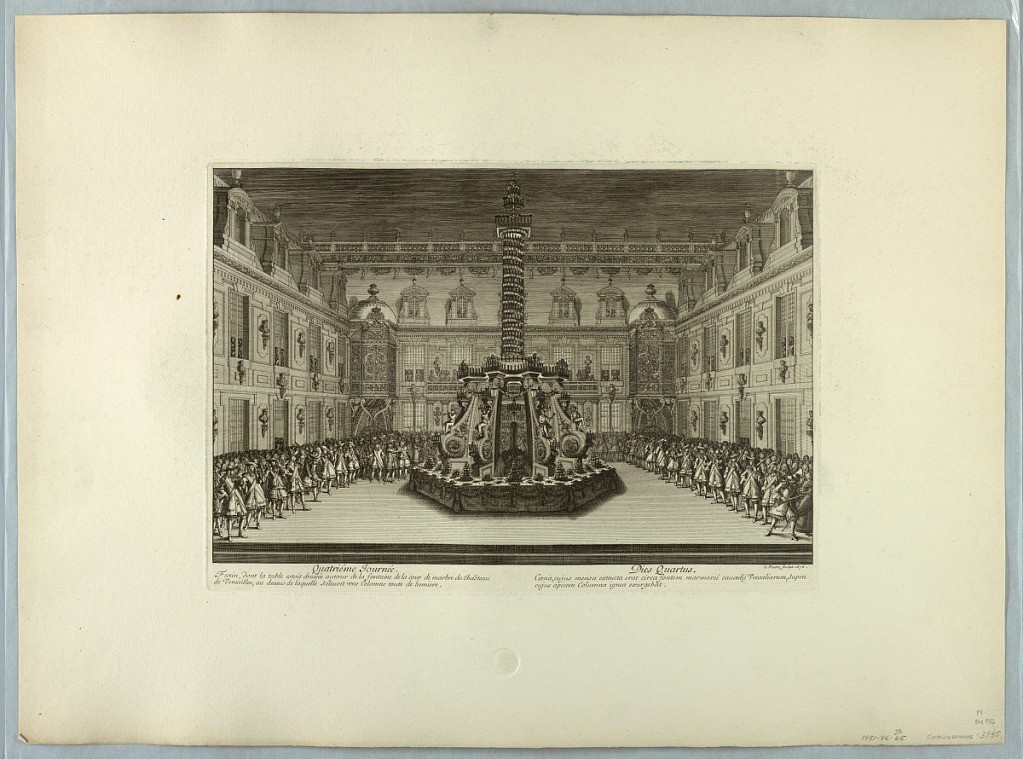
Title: Versailles, the Marble Court of the Chateau, Festival Around the Fountain.
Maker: Jean Le Pautre, French, 1618–1682
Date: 1676
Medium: Etching and engraving. Black ink on rolled paper.
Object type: Print
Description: Horizontal rectangle:  At center, in a court of the chateau, a fountain is surrounded by a temporary structure and an octagonal banquet table.  Above the fountain, a victory column illuminated by candles.  Soldiers hold back a crowd on three sides.